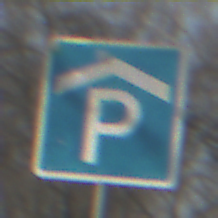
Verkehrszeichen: Parkhaus
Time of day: MorningAfternoon
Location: Outdoor (Suburban)
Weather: PartlyCloudy
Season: NotSpecified
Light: Natural